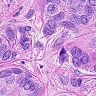
Metastatic tissue present: yes